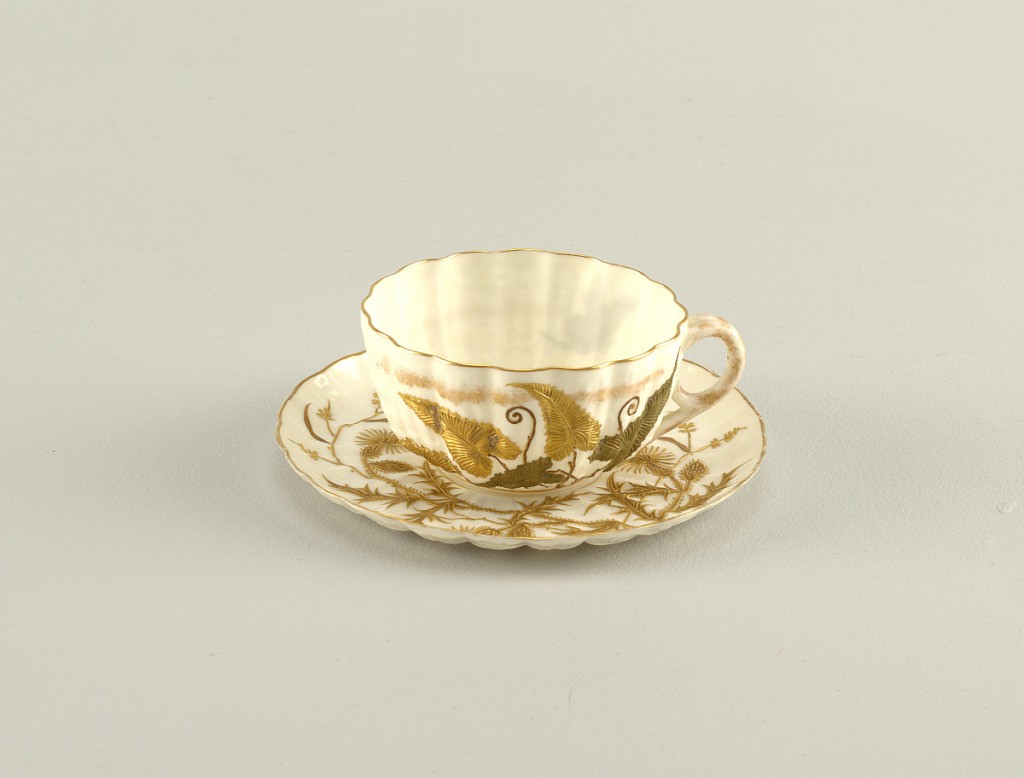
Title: Cup and Saucer
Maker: Ott & Brewer, American, 1871 – 1893
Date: ca. 1880
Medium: porcelain, vitreous enamel, gold
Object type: cup and saucer
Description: Extremely thin, transparent white body moulded in ridges resembling a scallop shell. Relief decoration in green and gold.  On cup, a bunch of leaves and a butterfly, on saucer a thistle plant.